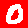
Digit: 0